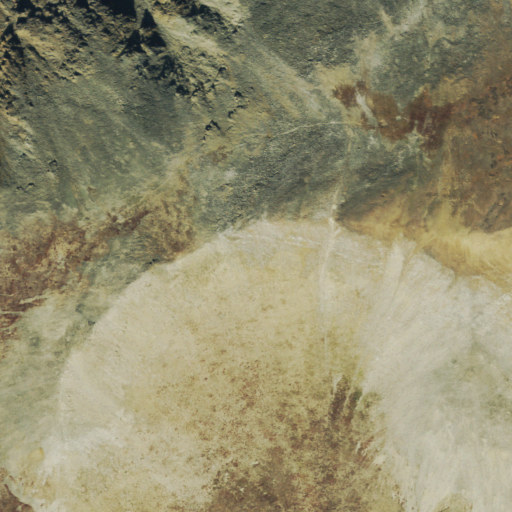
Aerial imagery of mountain in Colorado named East Ball Mountain containing grassland, barren land, and shrub